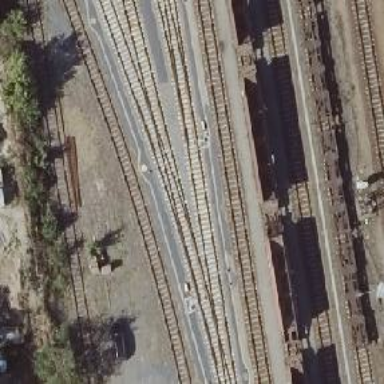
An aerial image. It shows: Railway switch.